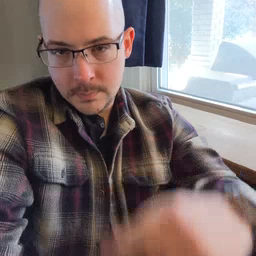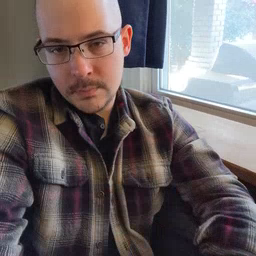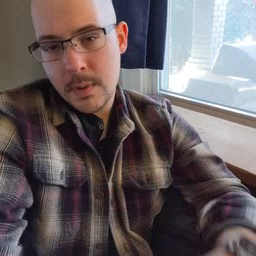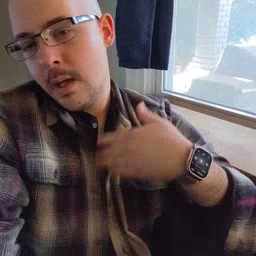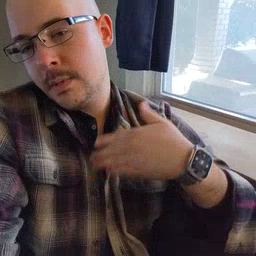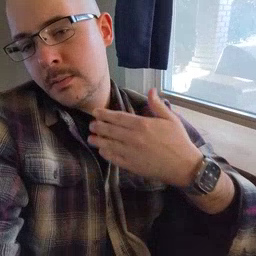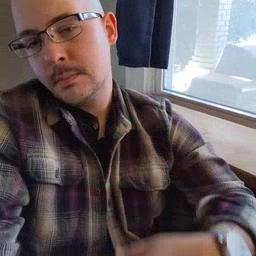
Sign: happy